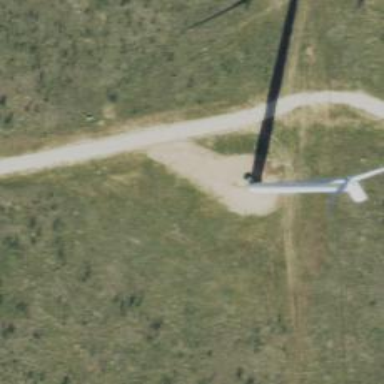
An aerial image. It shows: Wind turbine generator that utilizes wind as its source for generating electricity. It is of the horizontal axis type.